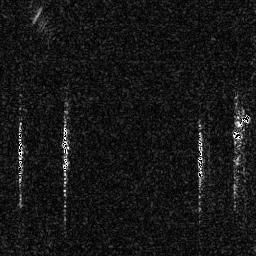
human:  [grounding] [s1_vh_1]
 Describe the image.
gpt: In the satellite image, there is  <ref>1 medium ship </ref> <box>[[89, 42, 97, 55, 0]]</box> located at right.